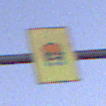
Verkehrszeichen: FahrzeugeMitWassergefaehrdenderLadungOhnePfeilsymbol
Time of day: Dusk
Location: Outdoor (Nature)
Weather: Clear
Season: NotSpecified
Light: Natural